Field crop: maize
Growth stage: 2
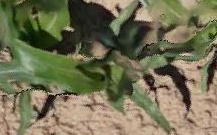
Species: maize